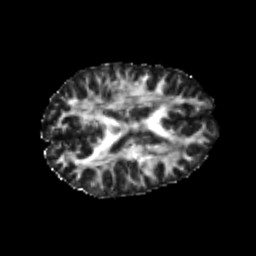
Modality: FA
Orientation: axial
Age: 20
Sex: female
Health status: healthy
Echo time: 0.074 s